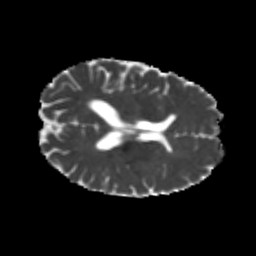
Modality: MD
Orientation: axial
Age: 24
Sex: male
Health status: healthy
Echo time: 0.074 s